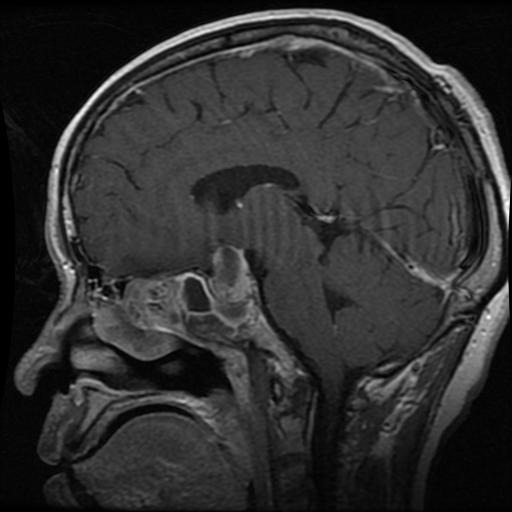
Label: pituitary